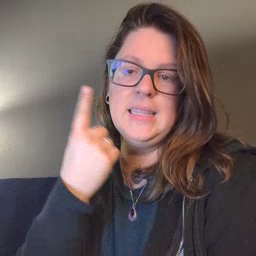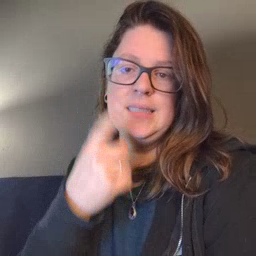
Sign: think